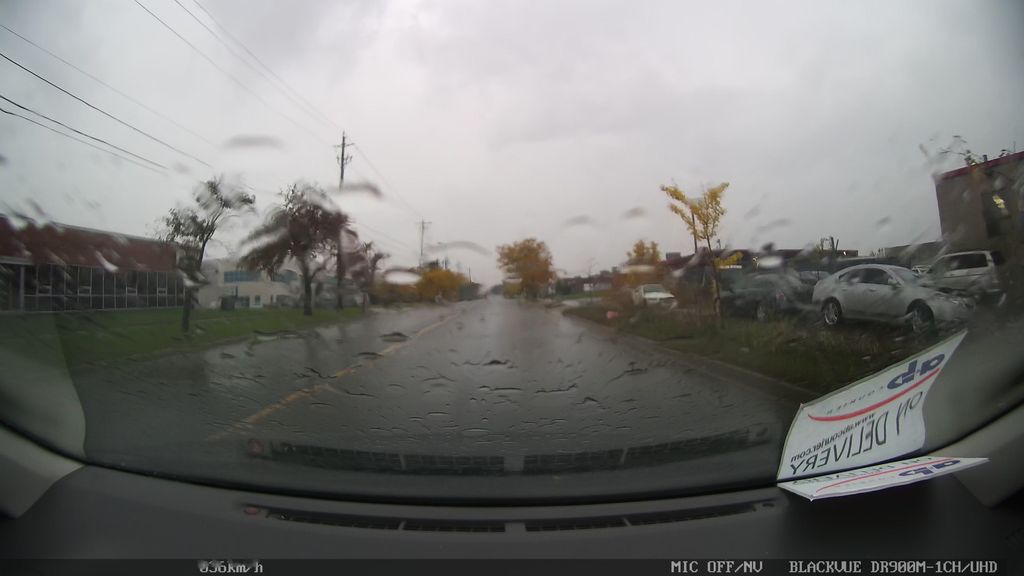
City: toronto